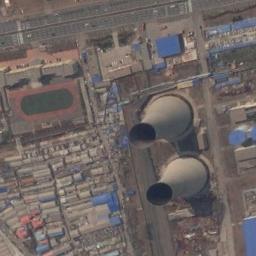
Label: thermal_power_station